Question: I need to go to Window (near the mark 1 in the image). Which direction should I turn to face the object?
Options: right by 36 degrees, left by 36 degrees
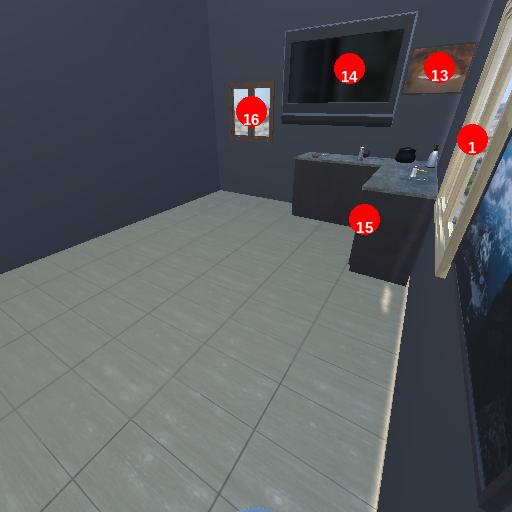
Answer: right by 36 degrees